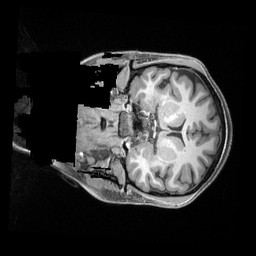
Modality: T1w
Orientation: coronal
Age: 21
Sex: female
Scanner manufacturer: siemens
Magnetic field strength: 3 T
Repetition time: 2.4 s
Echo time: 0.00228 s